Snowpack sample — Snodgrass Mountain, Crested Butte, Colorado (2/4/25, 12:06 PM MST)
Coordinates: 38.923, -106.968
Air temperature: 35 °F
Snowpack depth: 80 cm
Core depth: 20 cm
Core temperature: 33.8 °F
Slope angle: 14°, slope face: 78°
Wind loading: low
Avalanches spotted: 0
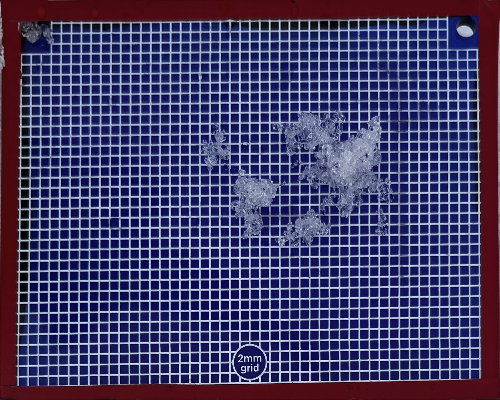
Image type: profile
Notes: No avalanches nearby, unusually warm weather for the last month reported by residents, Collected 25 yards from treeline